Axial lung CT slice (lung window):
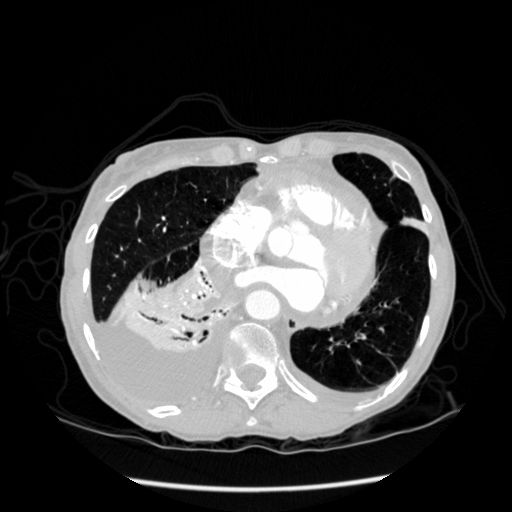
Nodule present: no